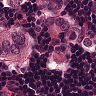
Metastatic tissue present: yes